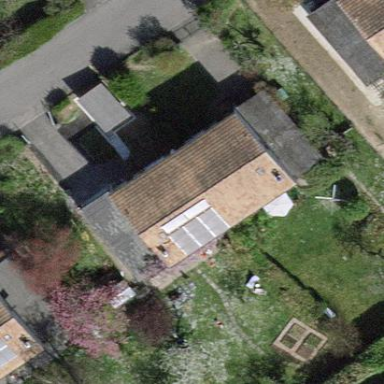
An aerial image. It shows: Garden surrounded by fence.